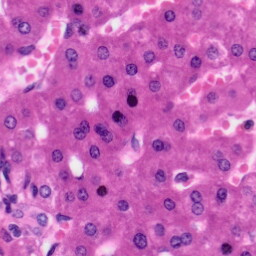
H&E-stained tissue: Liver